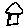
Label: house